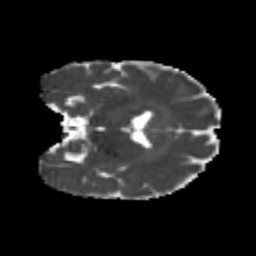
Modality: MD
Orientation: coronal
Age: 22
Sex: female
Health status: healthy
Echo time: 0.074 s